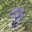
Label: 9